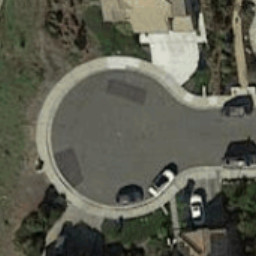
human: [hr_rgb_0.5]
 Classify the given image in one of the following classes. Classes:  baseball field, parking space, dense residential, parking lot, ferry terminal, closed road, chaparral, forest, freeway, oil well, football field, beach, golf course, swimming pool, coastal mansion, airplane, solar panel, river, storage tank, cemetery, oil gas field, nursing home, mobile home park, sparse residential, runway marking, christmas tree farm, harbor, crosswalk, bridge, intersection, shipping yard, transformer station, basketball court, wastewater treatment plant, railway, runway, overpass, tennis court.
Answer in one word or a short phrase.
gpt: closed road